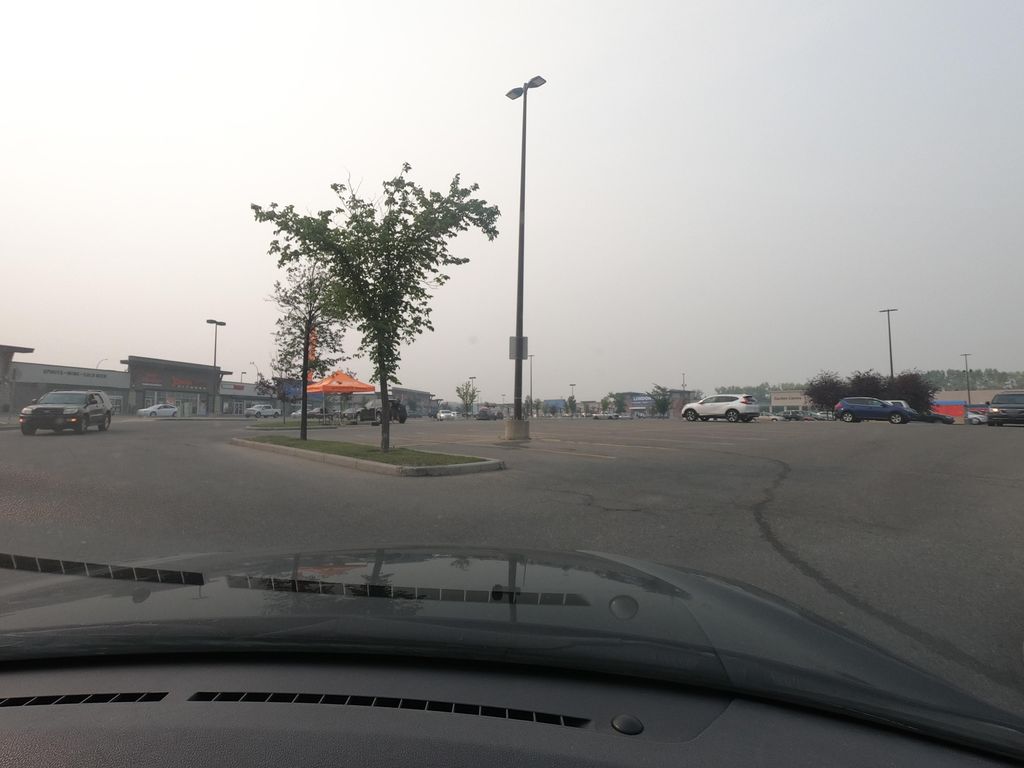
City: calgary